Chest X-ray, PA view. Patient: 50 years old, sex F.
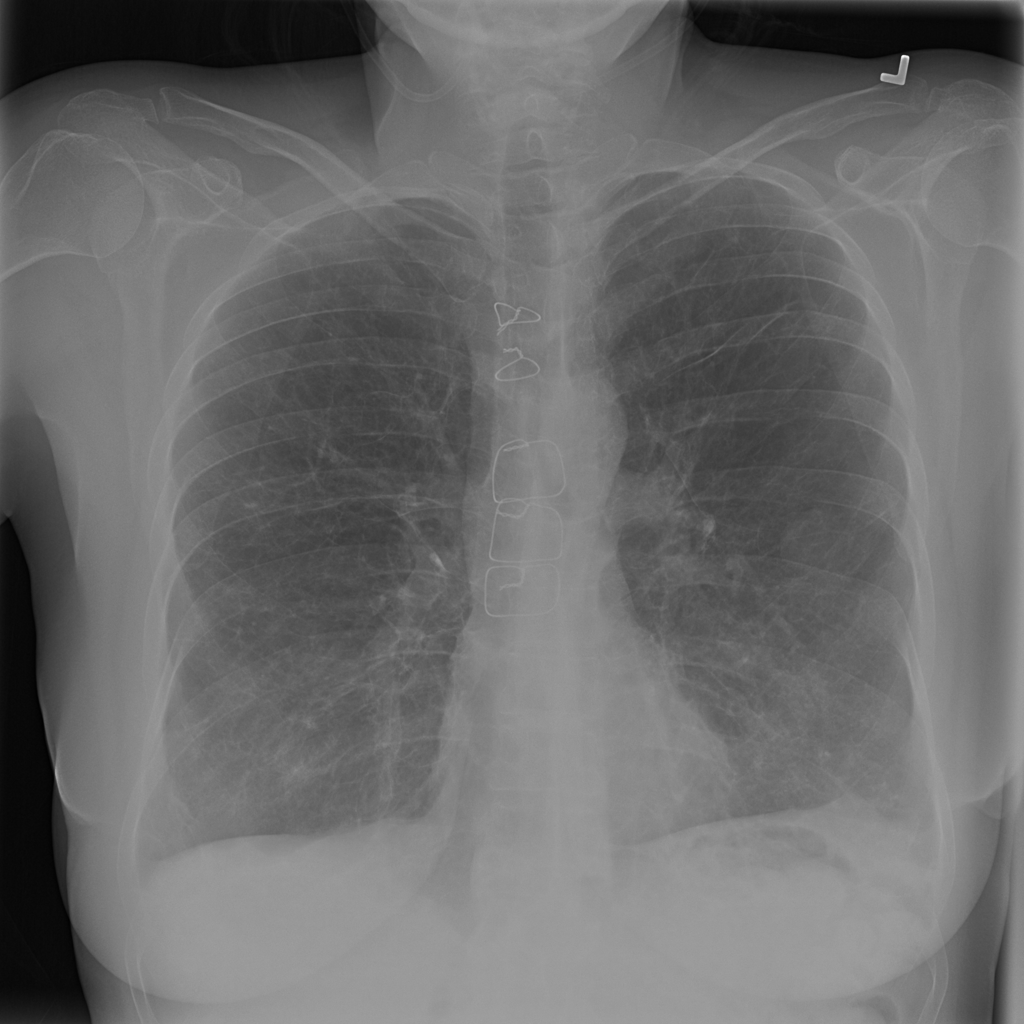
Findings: Mass